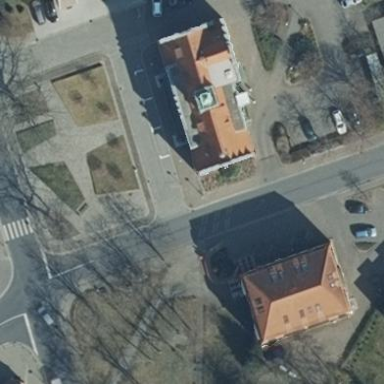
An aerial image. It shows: Public townhall.